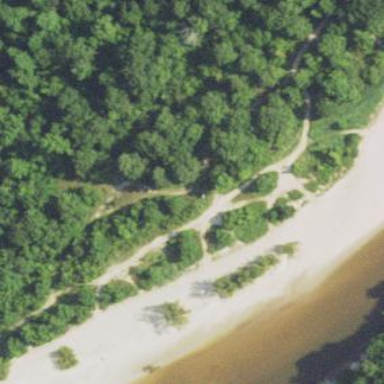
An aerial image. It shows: Sandy beach with natural surroundings.